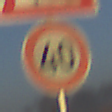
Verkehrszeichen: Geschwindigkeit40
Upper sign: Gegenverkehr
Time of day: SunriseSunset
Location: Outdoor (Nature)
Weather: Clear
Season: NotSpecified
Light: Natural